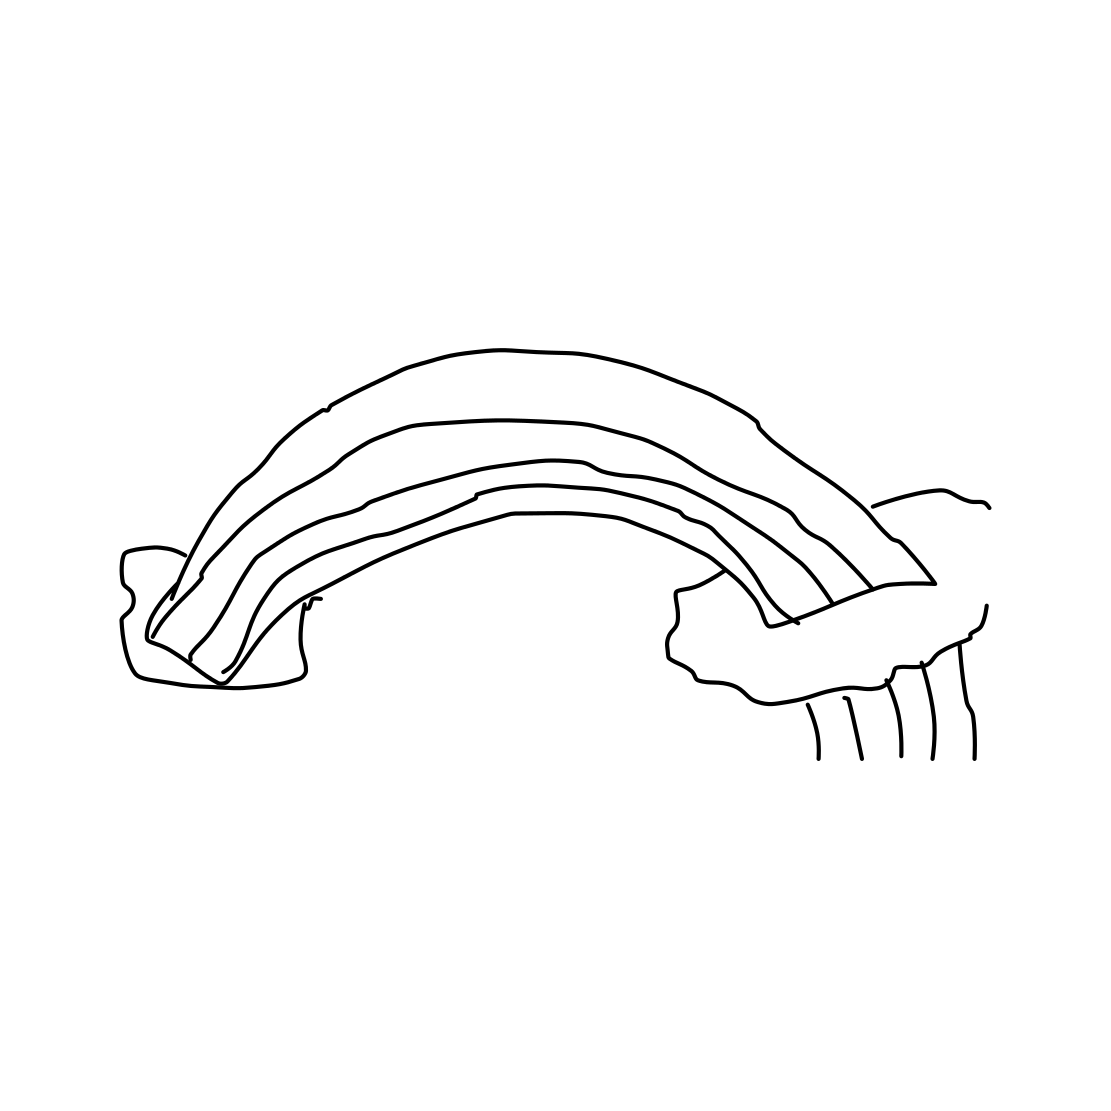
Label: rainbow